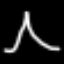
Label: The Eiffel Tower